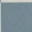
Piece: xx